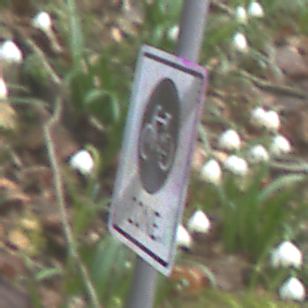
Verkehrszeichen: EndeFahrradzone
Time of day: MorningAfternoon
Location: Outdoor (Nature)
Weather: PartlyCloudy
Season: NotSpecified
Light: Natural